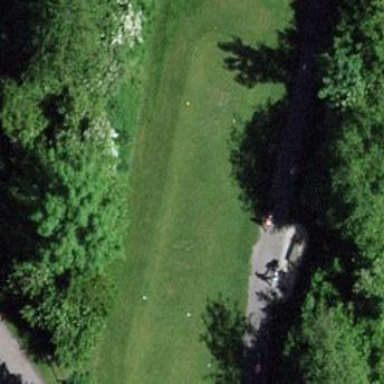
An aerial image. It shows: Grass area designated as golf tee.